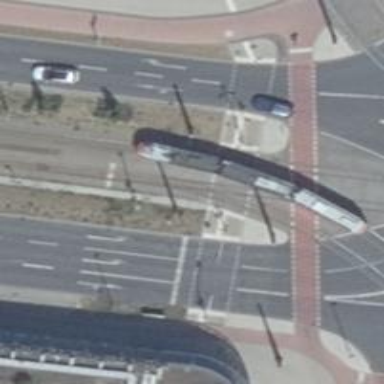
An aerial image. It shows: Uncontrolled road crossing with pedestrian island.